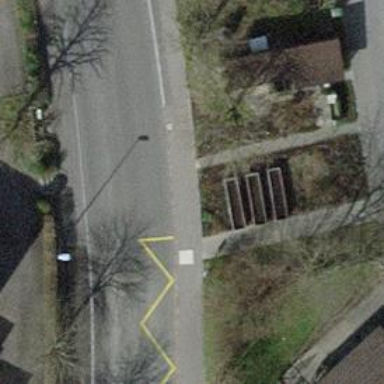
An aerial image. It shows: Platform for public transport is situated by the road.